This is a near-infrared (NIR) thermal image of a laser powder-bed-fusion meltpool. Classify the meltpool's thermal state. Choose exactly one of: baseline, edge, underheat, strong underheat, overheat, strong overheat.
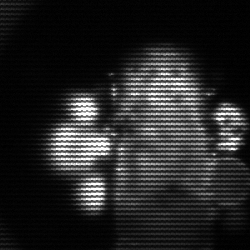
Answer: strong underheat